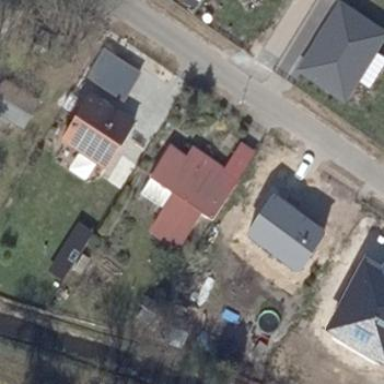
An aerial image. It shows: House with skillion roof shape.